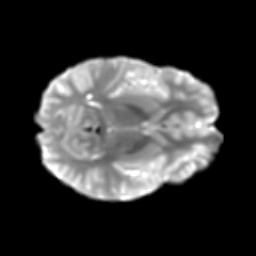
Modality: T2w
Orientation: axial
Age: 12
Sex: female
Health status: ill
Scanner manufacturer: ge
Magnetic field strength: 3 T
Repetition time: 6.845 s
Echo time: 0.0805 s